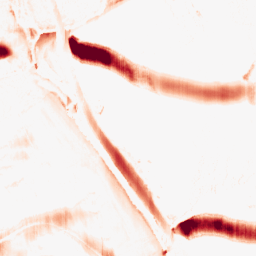
Category: morphological
Decomposition family: morphological_ellipse
Decomposition parameters: operation: opening
width: 30
height: 5
Upsampling method: linear_exact
Upsampling parameters: scale: 4
Upsampling scale: 4